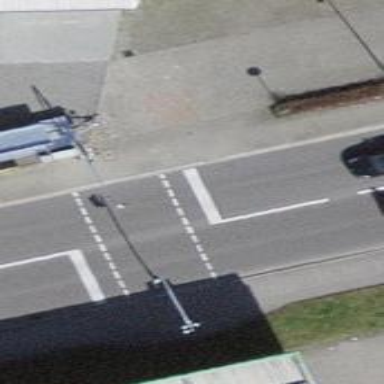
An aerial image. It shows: Pedestrian crossing equipped with traffic signals.